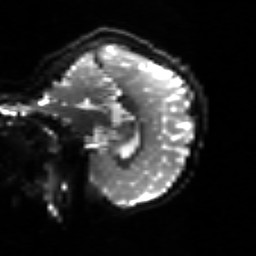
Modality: sbref
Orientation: sagittal
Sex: female
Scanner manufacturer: siemens
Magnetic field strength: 3 T
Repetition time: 5 s
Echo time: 0.071 s